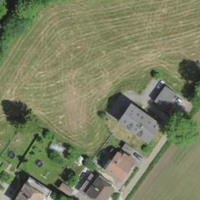
EUNIS habitat code: 55
Species observed at this site:
Primula vulgaris